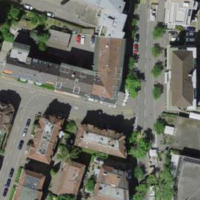
EUNIS habitat code: 54
Species observed at this site:
Trifolium repens